Field crop: maize
Growth stage: 2
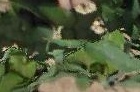
Species: maize